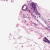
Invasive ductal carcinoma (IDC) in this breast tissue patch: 0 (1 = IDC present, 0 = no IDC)